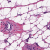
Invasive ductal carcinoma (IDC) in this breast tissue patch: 0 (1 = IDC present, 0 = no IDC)